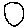
Label: circle